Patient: sex F, age 67
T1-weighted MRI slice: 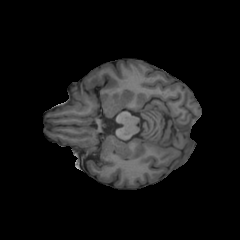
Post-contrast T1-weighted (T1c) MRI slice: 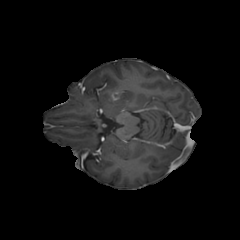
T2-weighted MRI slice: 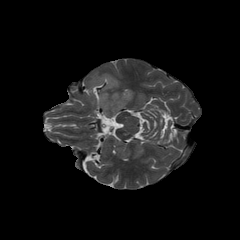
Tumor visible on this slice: yes
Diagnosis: Glioblastoma, IDH-wildtype
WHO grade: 4